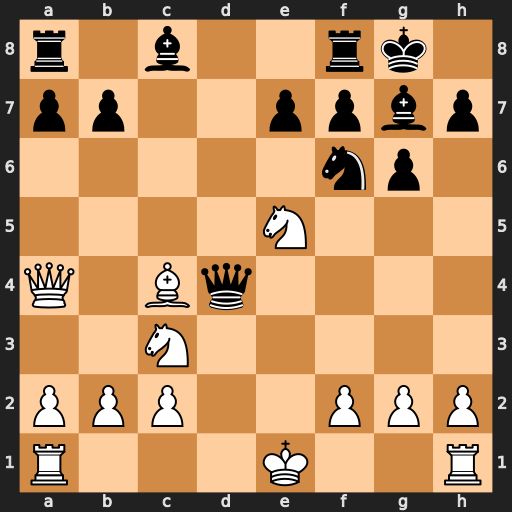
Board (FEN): r1b2rk1/pp2ppbp/5np1/4N3/Q1Bq4/2N5/PPP2PPP/R3K2R
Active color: w
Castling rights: KQ
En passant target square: -
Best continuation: Bxf7+ Rxf7 Qxd4